Question: I created this user control
'''
<UserControl x:Class="POS1.Windows.Controles.txttransparente"
xmlns="http://schemas.microsoft.com/winfx/2006/xaml/presentation"
xmlns:x="http://schemas.microsoft.com/winfx/2006/xaml"
xmlns:mc="http://schemas.openxmlformats.org/markup-compatibility/2006"
xmlns:d="http://schemas.microsoft.com/expression/blend/2008"
mc:Ignorable="d"
Height="auto" Width=" auto"
>
<Border BorderBrush="Yellow" Background="Transparent" CornerRadius="10,10,10,10" Grid.Row="1" Grid.Column="1" Grid.ColumnSpan="2">
<TextBox Name="txt1" Background="Transparent" BorderBrush="Black" BorderThickness="3" Text="Usuario" FontSize="20" FontWeight="ExtraBold" ></TextBox>
</Border>
</UserControl>
'''
When I add it to a Window,
'''
<Controls:MetroWindow
xmlns="http://schemas.microsoft.com/winfx/2006/xaml/presentation"
xmlns:x="http://schemas.microsoft.com/winfx/2006/xaml"
xmlns:Controls="clr-namespace:MahApps.Metro.Controls;assembly=MahApps.Metro"
xmlns:Custom="http://modernwpf" xmlns:xctk="http://schemas.xceed.com/wpf/xaml/toolkit"
x:Class="POS1.MainWindow"
xmlns:txt="clr-namespace:POS1.Windows.Controles"
Title="MainWindow" Height="292" Width="535" AllowsTransparency="True" WindowStyle="None"
>
<Grid>
<Grid.RowDefinitions >
<RowDefinition />
<RowDefinition />
<RowDefinition />
<RowDefinition />
<RowDefinition />
<RowDefinition />
<RowDefinition />
</Grid.RowDefinitions>
<Grid.ColumnDefinitions >
<ColumnDefinition Width="133*"/>
<ColumnDefinition Width="134*"/>
<ColumnDefinition Width="135*"/>
<ColumnDefinition Width="133*"/>
</Grid.ColumnDefinitions>
<Border Grid.ColumnSpan="4" Grid.RowSpan="7" CornerRadius="40,50,60,70">
<Border.Background>
<ImageBrush ImageSource="pack://siteoforigin:,,,/Resources/b.jpg"/>
</Border.Background>
</Border>
<Border BorderBrush="Yellow" Background="Transparent" CornerRadius="10,10,10,10" Grid.Row="1" Grid.Column="1" Grid.ColumnSpan="2">
<TextBox Background="Transparent" BorderBrush="Black" BorderThickness="3" Text="Usuario" FontSize="20" FontWeight="ExtraBold" ></TextBox>
</Border>
<TextBox Grid.Row="3" Grid.Column="1" Grid.ColumnSpan="2" Text="Contrasena" FontSize="20" FontWeight="ExtraBold" ></TextBox>
<Button Grid.Row="5" Grid.Column="1" Content="Aceptar" FontSize="12" FontWeight="ExtraBold" ></Button>
<Button Grid.Row="5" Grid.Column="2" Content="Olvide contrasena" FontSize="12" FontWeight="ExtraBold" ></Button>
<txt:txttransparente Content=" Hola Mundo" Grid.Row="6" Grid.Column="1" Grid.ColumnSpan="2" ></txt:txttransparente>
</Grid>
</Controls:MetroWindow>
'''
as you see I could not modify the 'txt1.Text', so I have instead used 'Content="hola mundo"'

However this sees it as above, but not as similar to the button .
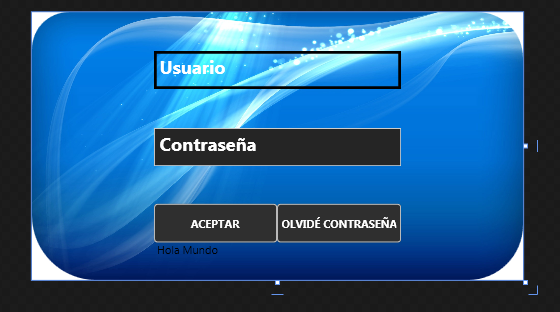
Answer: Without explicitly navigating the control's visual tree, the elements in your 'UserControl' need for you to implement mechanism to pass data from client code using your control to the elements contained within. A common strategy for doing this is to simply declare a property on your 'UserControl' type itself, and then bind the appropriate member in the control's tree to that property.
For example:
'''
class txttransparente : UserControl
{
public static readonly DependencyProperty TextProperty = DependencyProperty.Register(
"Text", typeof(string), typeof(txttransparente));
public string Text
{
get { return (string)GetValue(TextProperty); }
set { SetValue(TextProperty, value); }
}
}
'''
Then in your XAML for the 'UserControl':
'''
<UserControl x:Class="POS1.Windows.Controles.txttransparente"
xmlns="http://schemas.microsoft.com/winfx/2006/xaml/presentation"
xmlns:x="http://schemas.microsoft.com/winfx/2006/xaml"
xmlns:mc="http://schemas.openxmlformats.org/markup-compatibility/2006"
xmlns:d="http://schemas.microsoft.com/expression/blend/2008"
xmlns:local="clr-namespace:POS1.Windows.Controles"
mc:Ignorable="d"
Height="auto" Width=" auto">
<Border BorderBrush="Yellow" Background="Transparent" CornerRadius="10,10,10,10"
Grid.Row="1" Grid.Column="1" Grid.ColumnSpan="2">
<TextBox Name="txt1" Background="Transparent" BorderBrush="Black"
BorderThickness="3"
Text="{Binding Text,
RelativeSource={RelativeSource AncestorType={x:Type local:
txttransparente}}}"
FontSize="20"
FontWeight="ExtraBold"/>
</Border>
</UserControl>
'''
Note the change not only in the binding for the 'TextBox.Text' property there, but also the addition of the 'xmlns:local' declaration, so that the binding can find the parent 'UserControl' object where the property exists.
These changes create the property, and connect it to the 'Text' property of the control's 'TextBox' element.
Then finally, where you use the 'UserControl', you simply set the 'Text' property (instead of 'Content'):
'''
<txt:txttransparente Text="Hola Mundo" Grid.Row="6" Grid.Column="1" Grid.ColumnSpan="2"/>
'''